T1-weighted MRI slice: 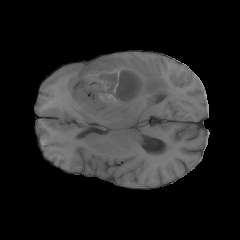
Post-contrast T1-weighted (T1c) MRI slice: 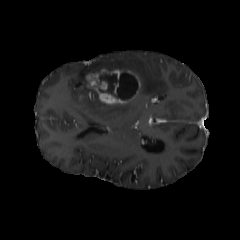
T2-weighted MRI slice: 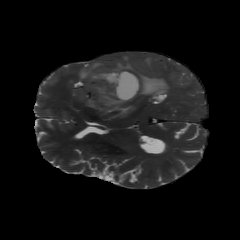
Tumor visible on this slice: yes